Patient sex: M
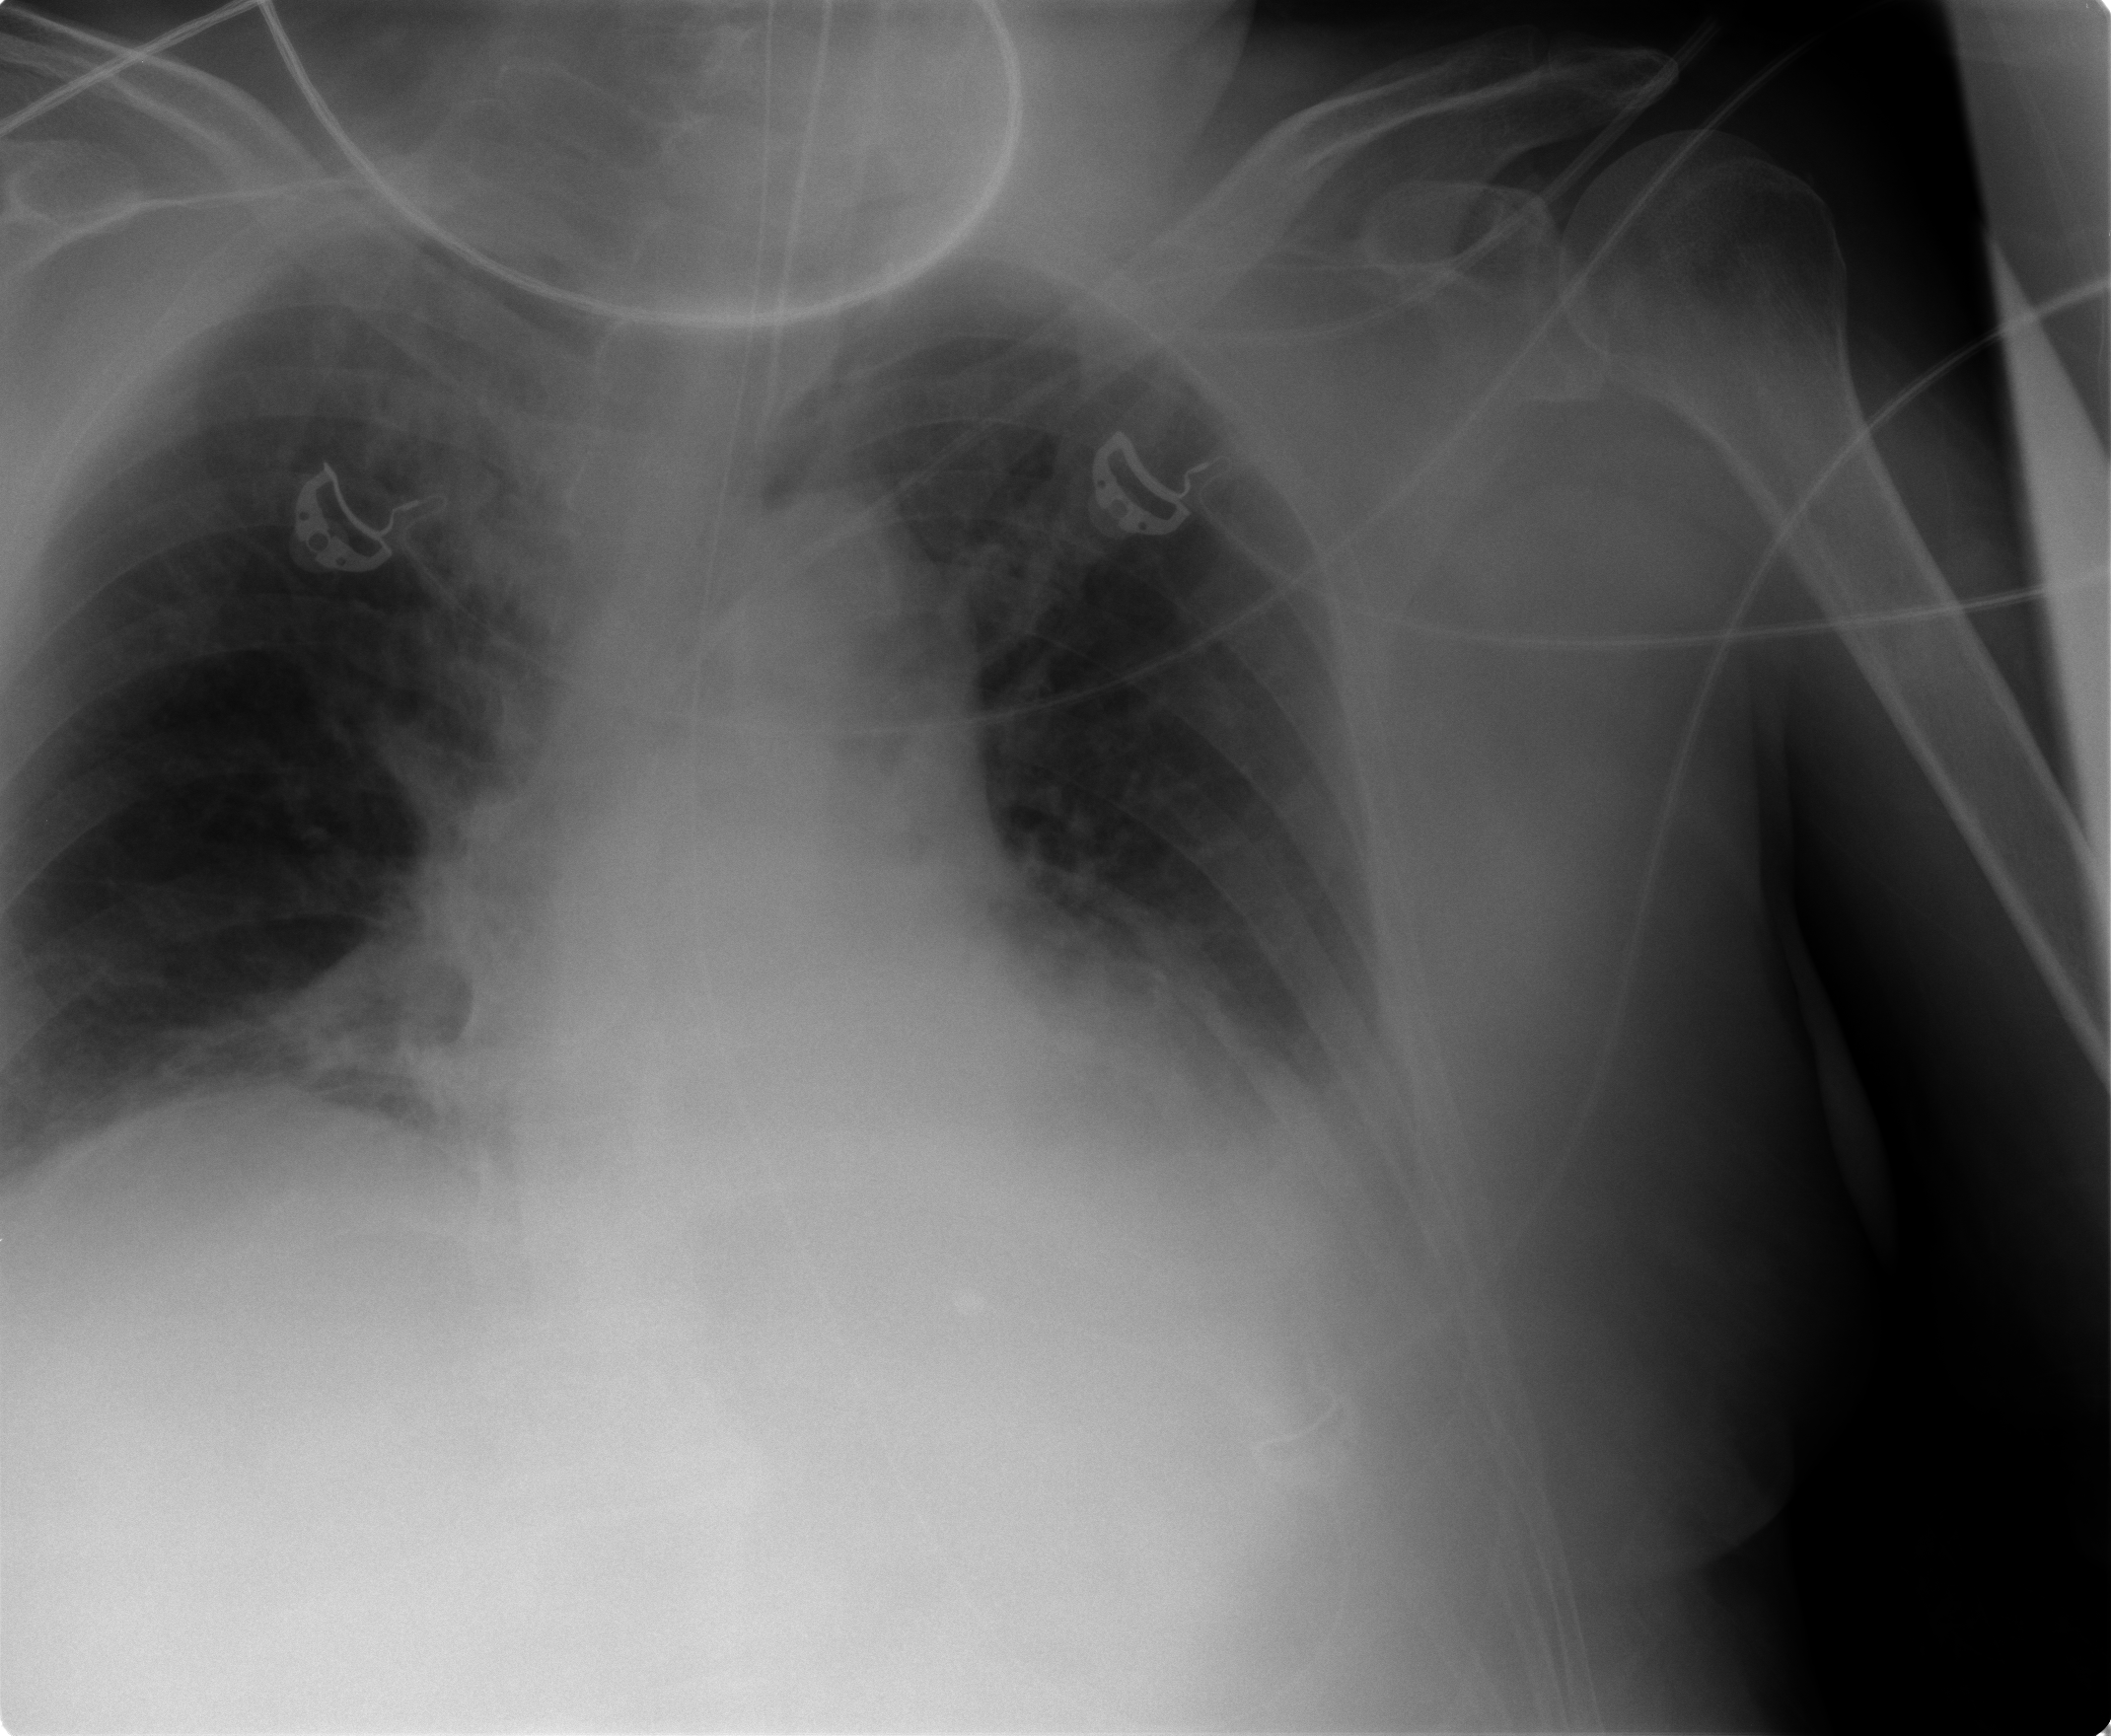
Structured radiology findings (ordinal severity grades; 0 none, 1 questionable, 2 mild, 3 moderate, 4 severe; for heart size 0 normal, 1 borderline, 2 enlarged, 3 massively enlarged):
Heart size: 2
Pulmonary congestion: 0
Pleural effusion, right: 0
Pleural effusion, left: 2
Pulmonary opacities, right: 0
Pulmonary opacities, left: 0
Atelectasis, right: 2
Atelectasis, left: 2